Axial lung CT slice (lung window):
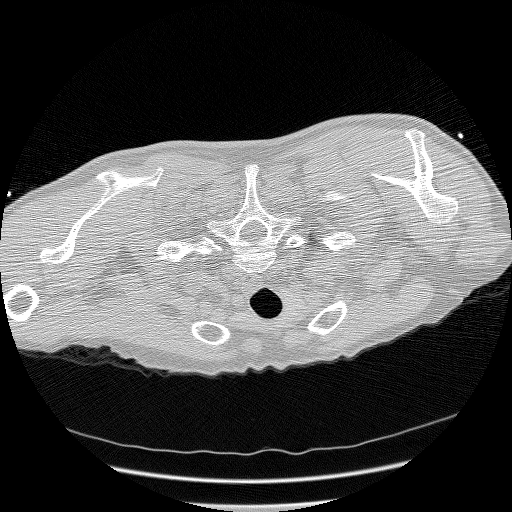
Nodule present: no